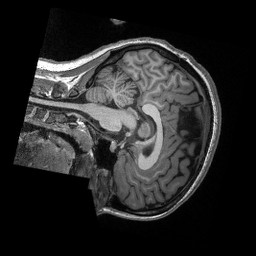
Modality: T1w
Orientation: sagittal
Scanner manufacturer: siemens
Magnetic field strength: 3 T
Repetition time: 2.3 s
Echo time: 0.00308 s